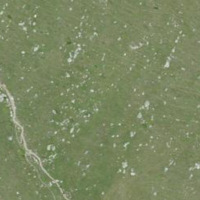
EUNIS habitat code: 26
Species observed at this site:
Pyrrhocorax graculus
Prunella collaris
Viola calcarata